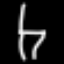
Label: chair